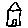
Label: house